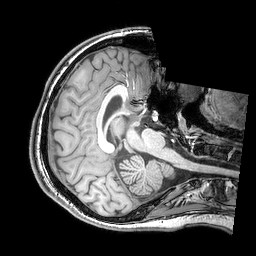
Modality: T1w
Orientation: axial